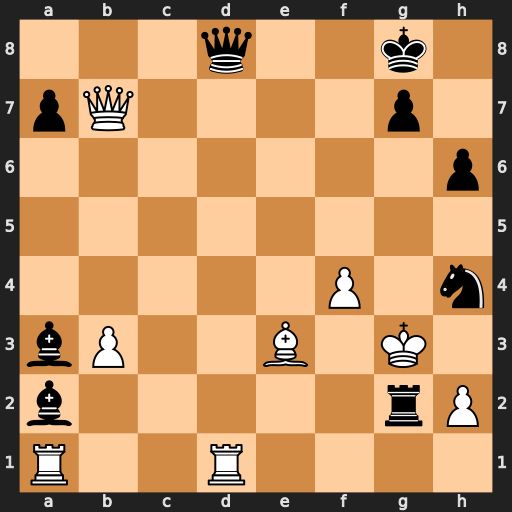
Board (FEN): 3q2k1/pQ4p1/7p/8/5P1n/bP2B1K1/b5rP/R2R4
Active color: w
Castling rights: -
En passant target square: -
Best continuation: Qxg2 Nf5+ Kf2